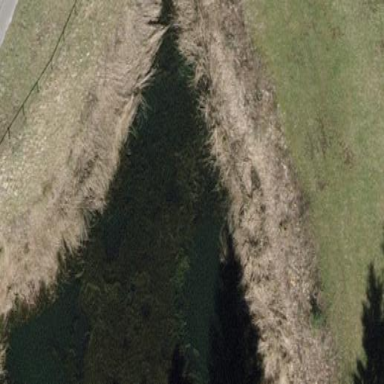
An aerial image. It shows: Pond with natural water.